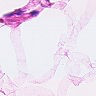
Metastatic tissue present: no